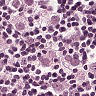
Metastatic tissue present: yes